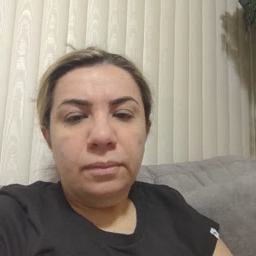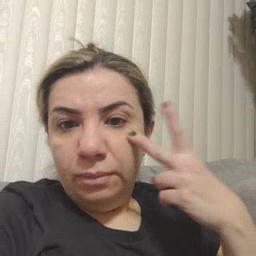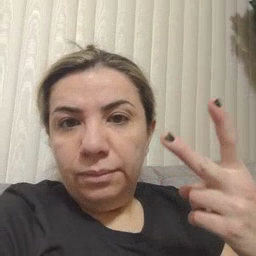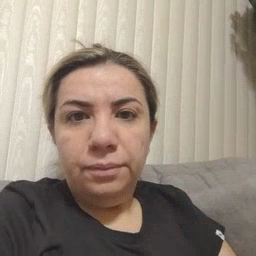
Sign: see